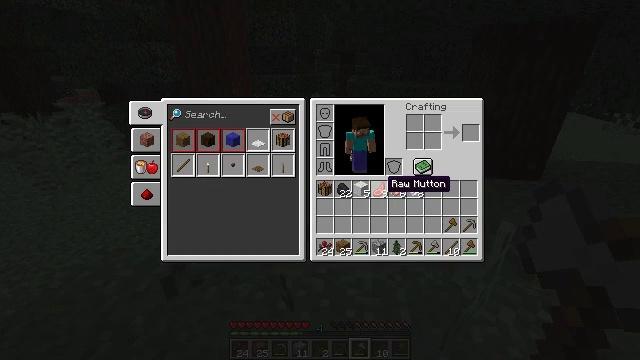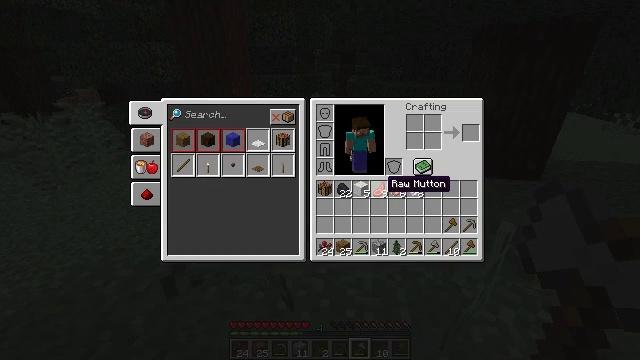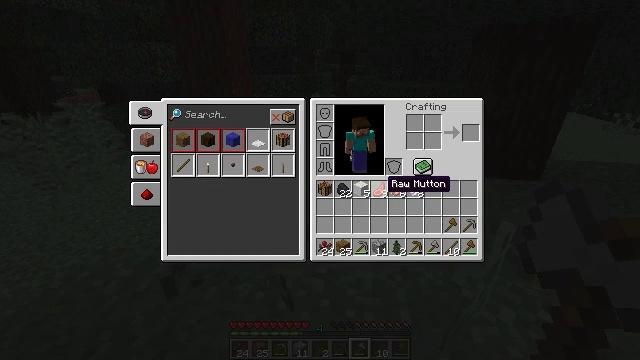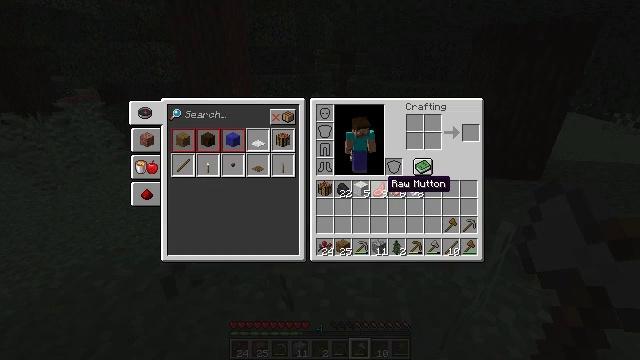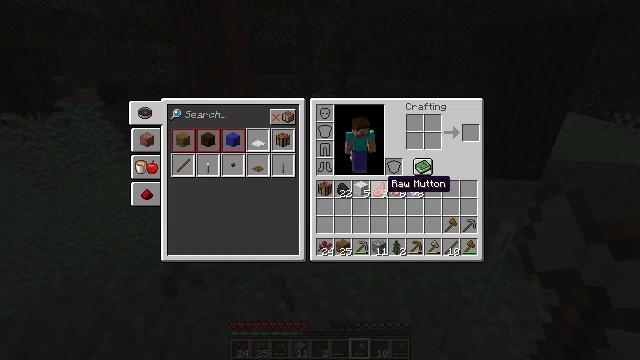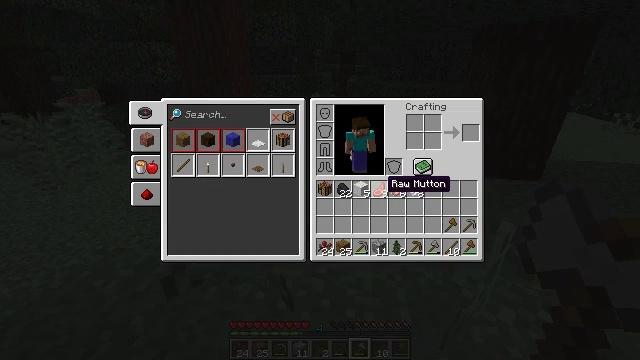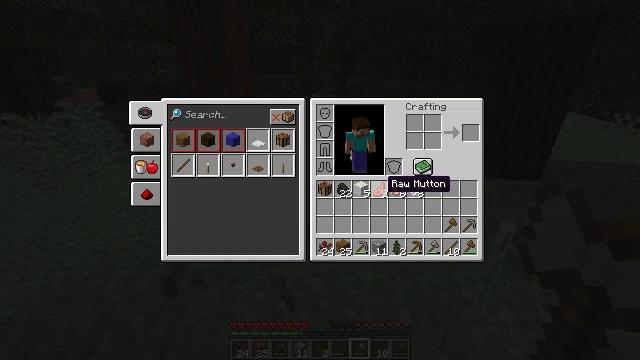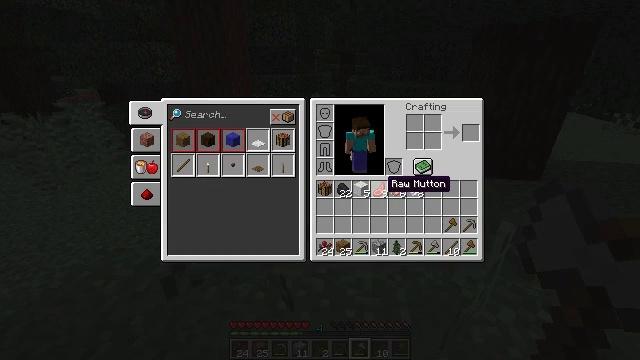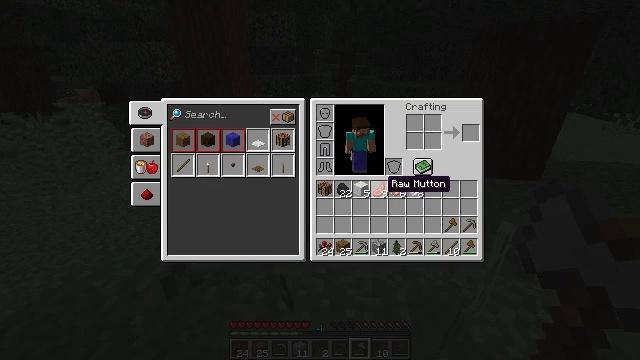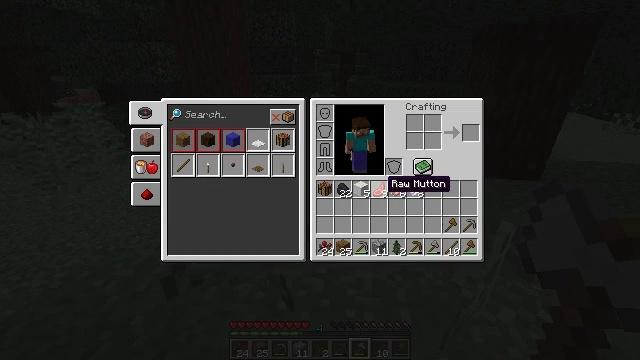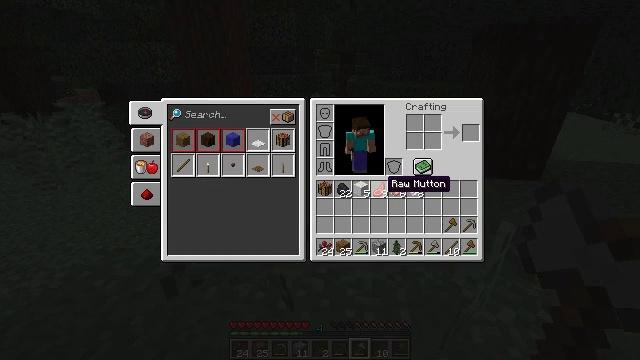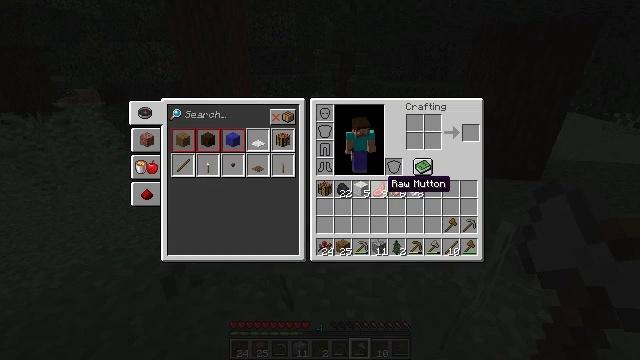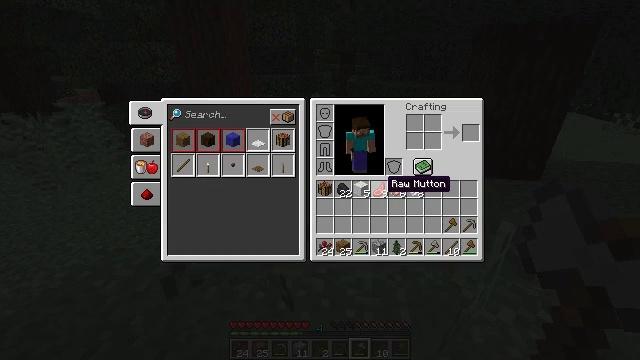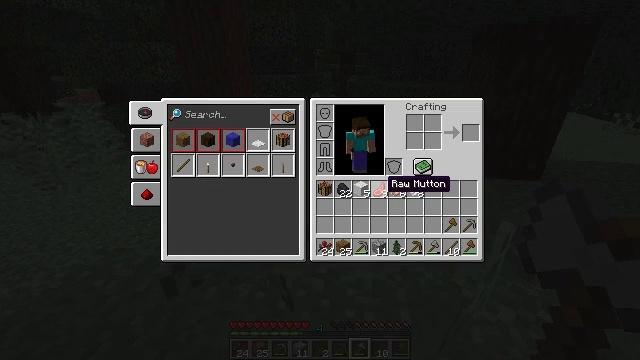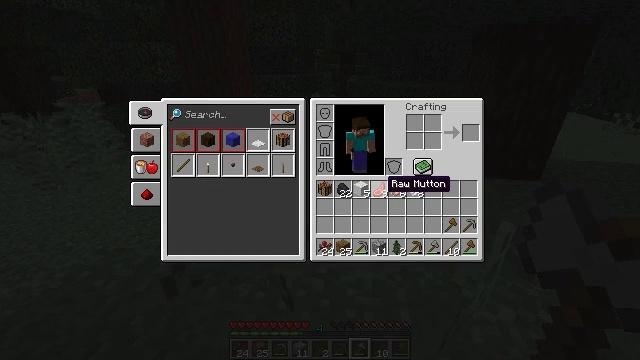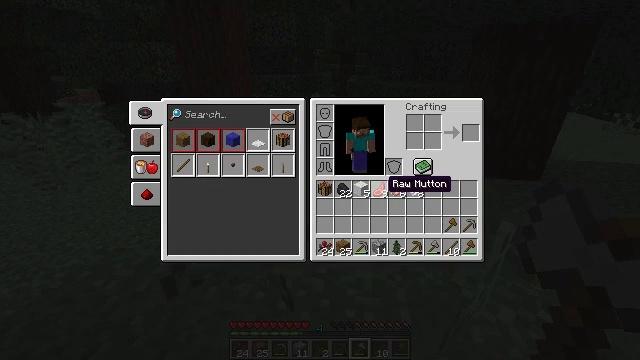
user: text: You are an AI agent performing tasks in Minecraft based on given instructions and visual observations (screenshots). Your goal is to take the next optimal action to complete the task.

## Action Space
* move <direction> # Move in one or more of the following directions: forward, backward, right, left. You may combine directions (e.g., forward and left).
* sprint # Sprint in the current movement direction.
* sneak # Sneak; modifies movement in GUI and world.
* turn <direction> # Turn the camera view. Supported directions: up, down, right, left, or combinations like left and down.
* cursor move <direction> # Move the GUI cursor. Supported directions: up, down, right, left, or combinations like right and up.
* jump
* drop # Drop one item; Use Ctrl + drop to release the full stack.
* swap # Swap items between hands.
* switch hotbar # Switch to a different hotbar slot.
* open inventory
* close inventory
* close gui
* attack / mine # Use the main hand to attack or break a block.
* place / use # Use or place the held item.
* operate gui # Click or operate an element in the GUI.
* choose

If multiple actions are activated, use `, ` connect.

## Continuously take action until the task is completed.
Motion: motion action
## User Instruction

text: Harvest sweet berries by mining the bush.
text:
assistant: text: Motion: no_op
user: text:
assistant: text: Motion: no_op
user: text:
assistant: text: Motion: no_op
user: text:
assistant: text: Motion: no_op
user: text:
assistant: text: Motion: no_op
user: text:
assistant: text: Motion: no_op
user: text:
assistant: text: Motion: no_op
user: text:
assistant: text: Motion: no_op
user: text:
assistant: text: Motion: no_op
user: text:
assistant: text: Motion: no_op
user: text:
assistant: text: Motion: no_op
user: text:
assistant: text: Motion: no_op
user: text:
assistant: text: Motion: no_op
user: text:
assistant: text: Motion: no_op
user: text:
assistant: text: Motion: no_op
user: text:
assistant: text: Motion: no_op
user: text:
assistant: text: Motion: no_op
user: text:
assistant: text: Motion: no_op
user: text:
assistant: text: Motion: no_op
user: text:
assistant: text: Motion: no_op
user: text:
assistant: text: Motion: no_op
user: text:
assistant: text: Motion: no_op
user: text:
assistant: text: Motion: no_op
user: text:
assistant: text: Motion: no_op
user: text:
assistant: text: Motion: no_op
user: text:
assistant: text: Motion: no_op
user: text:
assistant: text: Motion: no_op
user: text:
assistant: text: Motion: no_op
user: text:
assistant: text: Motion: no_op
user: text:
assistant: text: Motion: no_op